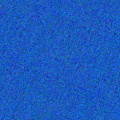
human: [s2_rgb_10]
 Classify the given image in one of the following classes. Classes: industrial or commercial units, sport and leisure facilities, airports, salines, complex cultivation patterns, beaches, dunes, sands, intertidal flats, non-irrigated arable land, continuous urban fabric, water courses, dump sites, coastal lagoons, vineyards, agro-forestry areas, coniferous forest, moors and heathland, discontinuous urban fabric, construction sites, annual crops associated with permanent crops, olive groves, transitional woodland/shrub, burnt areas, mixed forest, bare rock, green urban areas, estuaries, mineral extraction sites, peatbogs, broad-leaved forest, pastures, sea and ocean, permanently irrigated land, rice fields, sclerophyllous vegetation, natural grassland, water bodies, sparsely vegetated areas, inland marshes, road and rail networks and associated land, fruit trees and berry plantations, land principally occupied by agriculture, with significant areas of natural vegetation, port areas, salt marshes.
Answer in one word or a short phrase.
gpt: sea and ocean